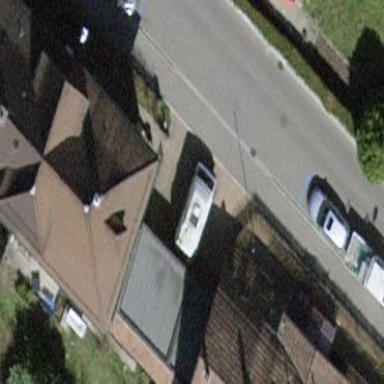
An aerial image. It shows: Semi-detached house.